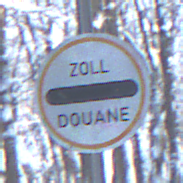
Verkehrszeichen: Zollstelle
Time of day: MorningAfternoon
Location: Outdoor (Nature)
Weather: Clear
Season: Winter
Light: Natural